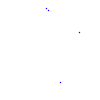
Particle: pion